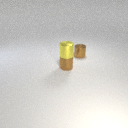
small brown metal cylinder to the left of small brown metal cylinder